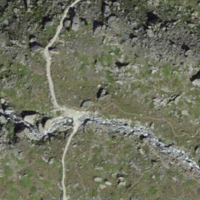
EUNIS habitat code: 26
Species observed at this site:
Silene acaulis